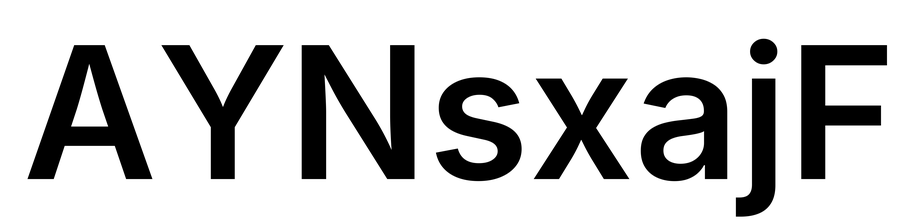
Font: Inter_SemiBold